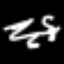
Label: squiggle